Question: I am trying to get rid of barrel and other distortive effects in images to apply specifically to coordinates. I am using openCV with the chessboard, I have managed to get accurate corners - however, when I apply these corners I find that they do not return what I expect.
image: <URL>
'''
import cv2
import numpy as np
img = cv2.imread('calibrationImage.bmp')
corners = array([[[136.58304, 412.18762]],
[[200.73372, 424.21613]],
[[263.41006, <PHONE> ]],
[[334. , 437. ]],
[[405. , 436. ]],
[[470.78467, 428.75998]],
[[530.23724, 420.48328]],
[[152.61916, 358.20523]],
[[210.78505, 368.59222]],
[[270.52335, <PHONE> ]],
[[335.67096, <PHONE> ]],
[[400.88788, 373.57782]],
[[462.57724, 371.10867]],
[[517.49524, 366.26855]],
[[168.55394, 310.78973]],
[[228. , 321. ]],
[[277.43225, 319.48358]],
[[<PHONE> , 320.90256]],
[[<PHONE> , 321.13016]],
[[452.47888, 320.15744]],
[[<PHONE> , 318.09518]],
[[183.49014, 270.53726]],
[[<PHONE> , 273.96835]],
[[<PHONE> , 275.63623]],
[[337.41528, 276.47876]],
[[391.28375, 276.99832]],
[[<PHONE> , 277.16376]],
[[490.67108, <PHONE> ]],
[[196.86388, 236.63716]],
[[241.56177, <PHONE> ]],
[[288.93515, <PHONE> ]],
[[<PHONE> , 239.63228]],
[[386.90695, 240.31389]],
[[434.21832, 241.17548]],
[[478.62744, 241.05113]],
[[208.81688, <PHONE> ]],
[[250.11485, 208.97067]],
[[<PHONE> , 208.92986]],
[[<PHONE> , 209.22559]],
[[382.94626, 209.92468]],
[[426.362 , 211.03403]],
[[467.76523, 210.82764]],
[[219.20187, 184.123 ]],
[[257.52582, 184.09167]],
[[<PHONE> , 183.80571]],
[[<PHONE> , 183.91574]],
[[379.46725, 184.64926]],
[[419.45697, 185.74242]],
[[457.93872, 185.08537]],
[[228.31578, 163.70671]],
[[263.87802, 163.11162]],
[[<PHONE> , 162.71281]],
[[338.686 , 162.79945]],
[[376.43716, 163.36848]],
[[413.39032, 164.23444]],
[[449.21677, 163.16547]]], dtype=float32)
w, h = 7, 8
objp = np.zeros((h*w, 3), np.float32)
objp[:, :2] = np.mgrid[0:w, 0:h].T.reshape(-1, 2)
img_points = []
obj_points = []
img_points.append(corners)
obj_points.append(objp)
image_size = (img.shape[1], img.shape[0])
ret, mtx, dist, rvecs, tvecs = (obj_points, img_points, image_size, None, None)
updatedCorners = cv2.undistortPoints(corners, mtx, dist, P=mtx)
updatedCorners = updatedCorners.reshape([56,2])
ret = True
checkers = cv2.drawChessboardCorners(img, (7, 8), corners, ret)
fig, (img_ax) = plt.subplots(1, 1, figsize=(12,12))
img_ax.imshow(checkers)
img_ax.scatter(updatedCorners.T[0], updatedCorners.T[1], c='orange')
'''
I was trying see how good the calibration was by plotting corners run through the undistort function. however, when I plot them they are all over the place

Does anyone know what has gone wrong?
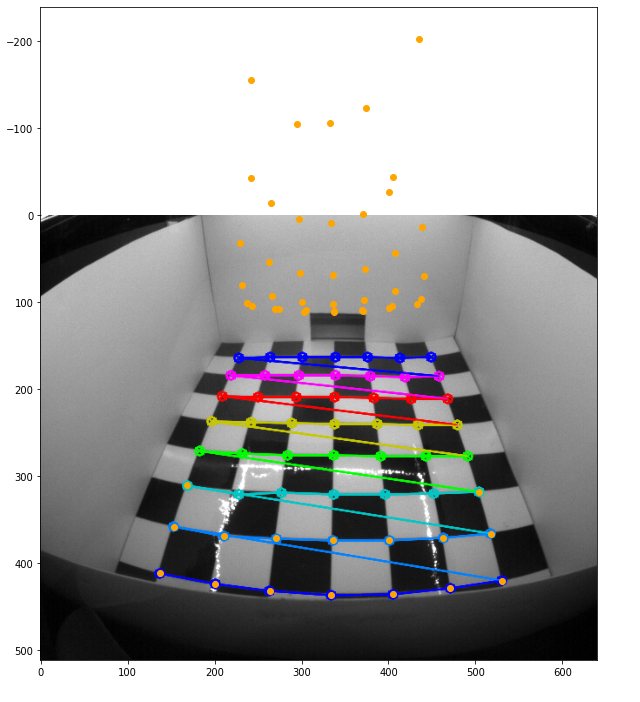
Answer: 'cv2.undistortPoints' expects the camera matrix and distortion coefficients retrieved from calibration. You are supplying the wrong information to it. You currently have the camera matrix and distortion coefficients set to the object points and image size. You can also remove 'P'. You would only specify this if you intend to map the undistorted points to another coordinate system. Since you are double checking what the undistorted points look like, specifying 'P' as the same camera matrix you found earlier would simply map it back to where you originally found the points which is not what you're after.
Here is a minimal working example:
'''
import cv2
import numpy as np
camera_matrix = np.array([[1300., 0., 600], [0., 1300., 480.], [0., 0., 1.]], dtype=np.float32)
dist_coeffs = np.array([-2.4, 0.95, -0.0004, 0.00089, 0.], dtype=np.float32)
test = np.zeros((10, 1, 2), dtype=np.float32)
xy_undistorted = cv2.undistortPoints(test, camera_matrix, dist_coeffs)
print(xy_undistorted)
'''
The camera matrix is a 3 x 3 matrix retrieved from calibration, followed by the distortion coefficients being a 1D NumPy array. 'test' is a 3D NumPy array with a singleton second dimension. Ensure that every variable is of type 'np.float32', then run the function.
However I am skeptical that you will obtain decent results with just one perspective. You usually need more if you are calibrating a camera subject to large distortion. Nevertheless, the above is what you need to get the method working.